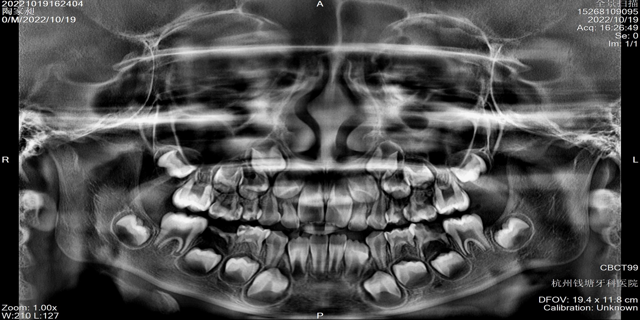
child